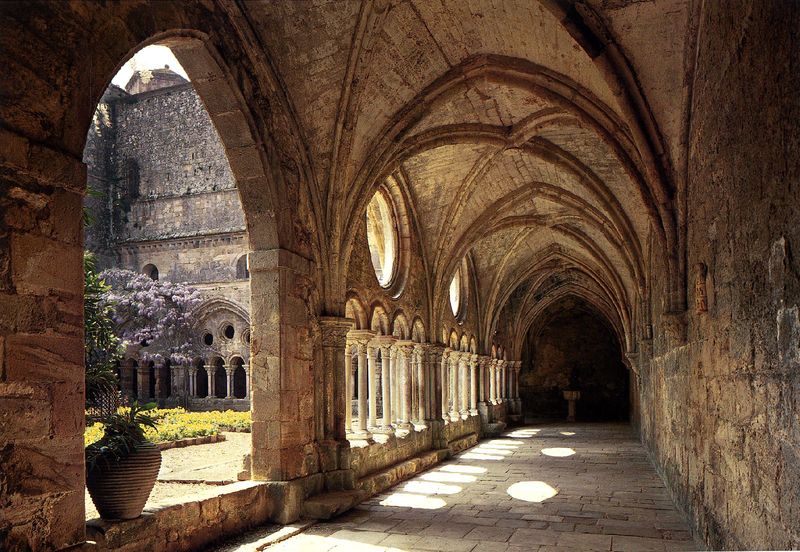
Titel: Ehemaliges Zisterzienserkloster Fontfroide
Standort: (F), Fontfroide (EU - F)
Schlagwörter: baum, schatten, licht, säule, säulen, blüten, dach, wand, stein, steine, kirche, sonne, boden, oval, garten, krug, vase, farbig, ruhe, mauer, querformat, flieder, foto, wände, gang, innenhof, kloster, sandstein, mauern, romanik, schutz, säulengang, kreuzgang, luftig, gaten, taufstein